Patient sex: M
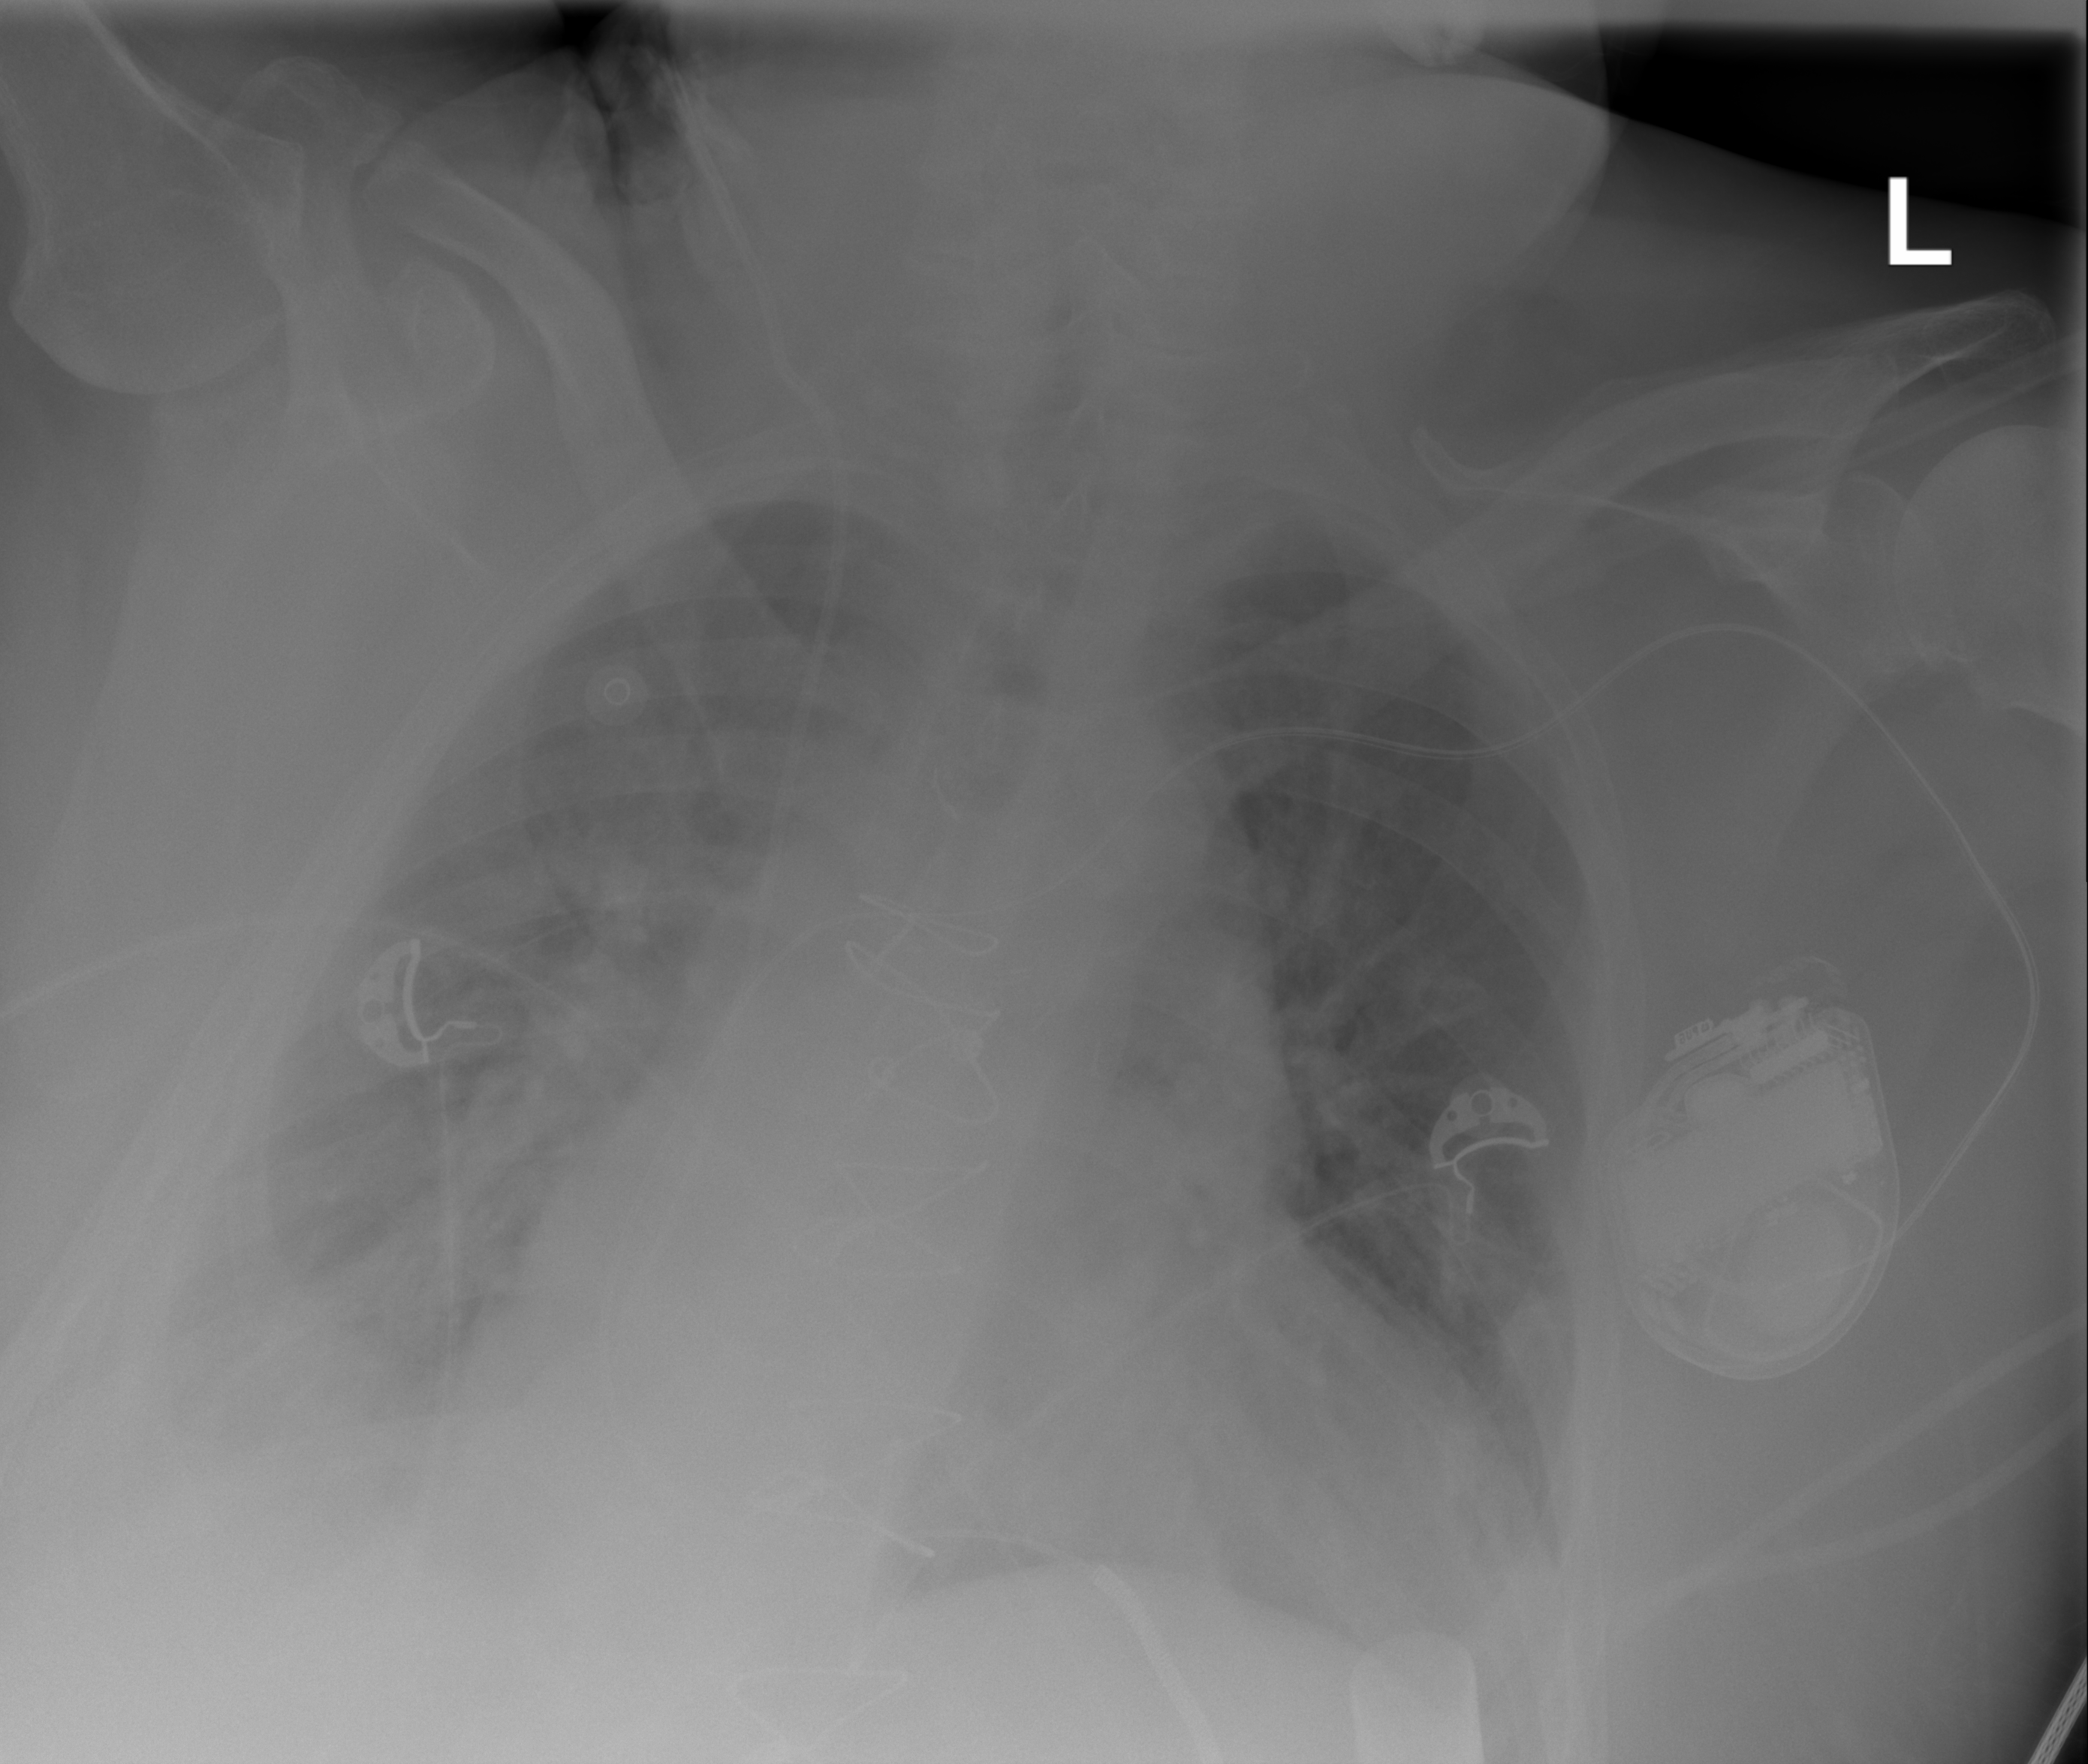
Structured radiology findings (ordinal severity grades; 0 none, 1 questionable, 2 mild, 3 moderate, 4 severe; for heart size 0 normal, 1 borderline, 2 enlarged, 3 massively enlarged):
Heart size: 2
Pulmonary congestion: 2
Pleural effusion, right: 2
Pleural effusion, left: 0
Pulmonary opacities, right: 2
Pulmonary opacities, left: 2
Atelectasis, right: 2
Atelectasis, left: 2